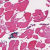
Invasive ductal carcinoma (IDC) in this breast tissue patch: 0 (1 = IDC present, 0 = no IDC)